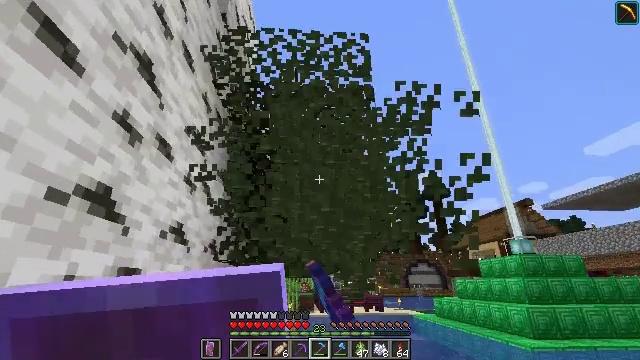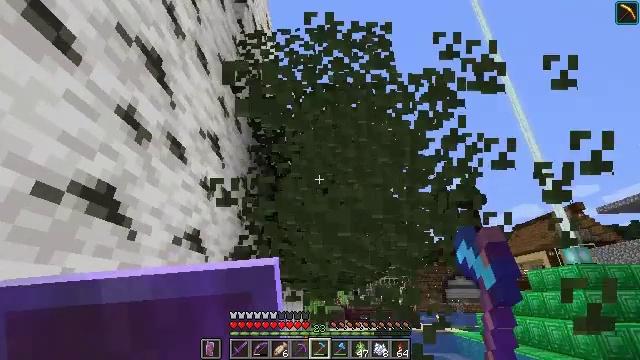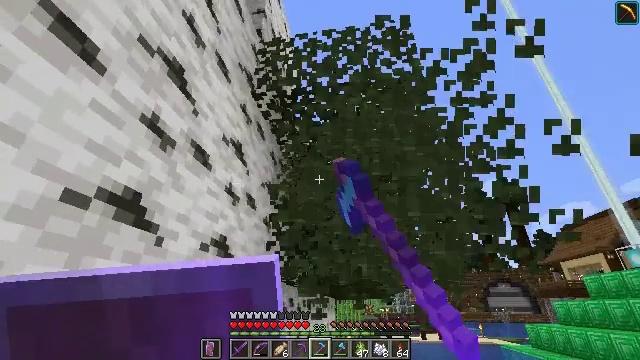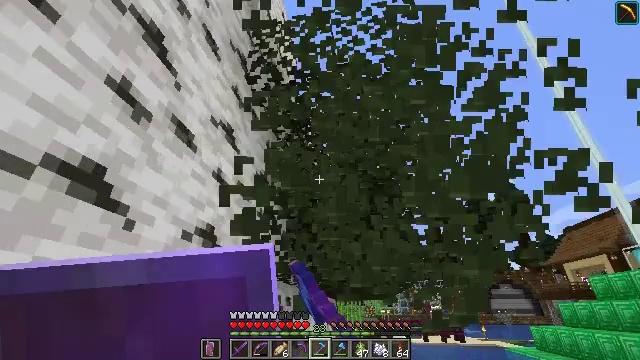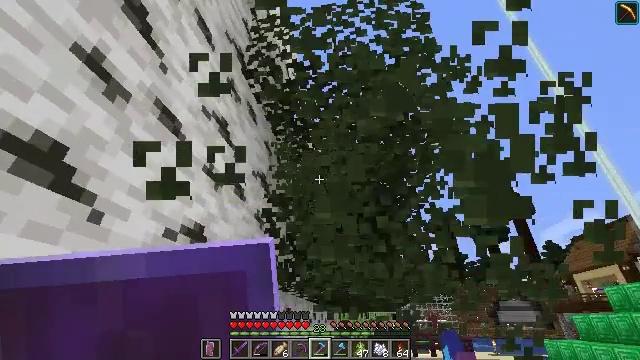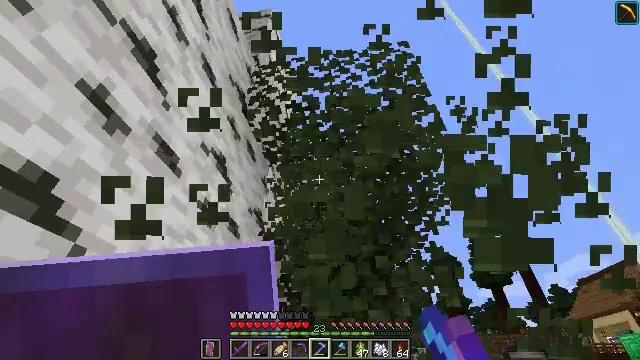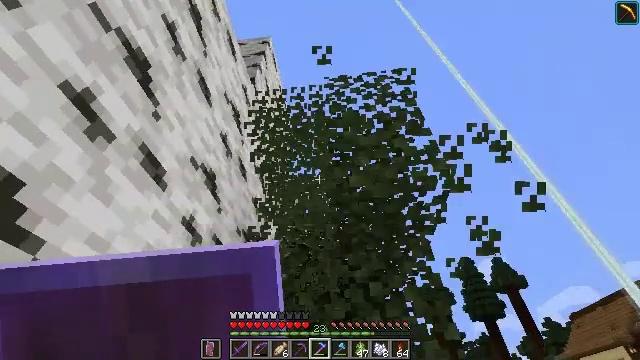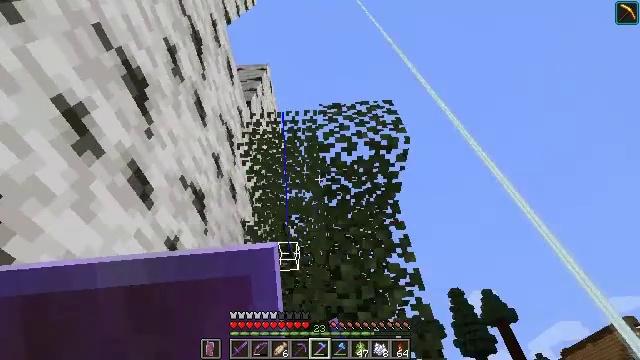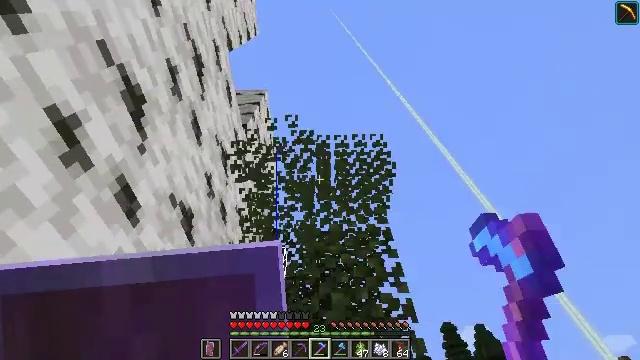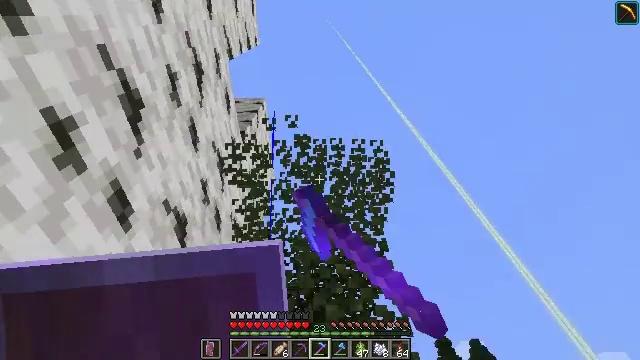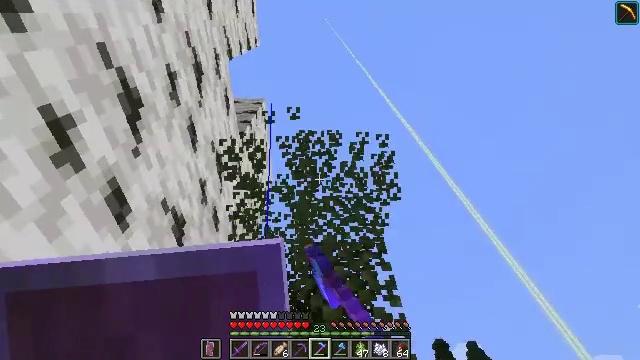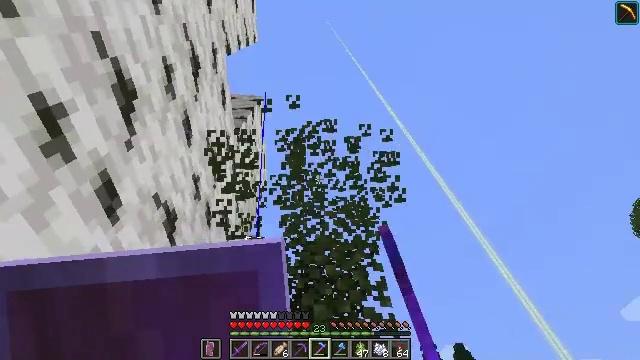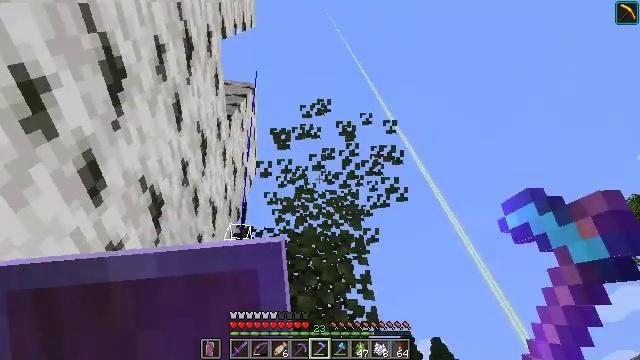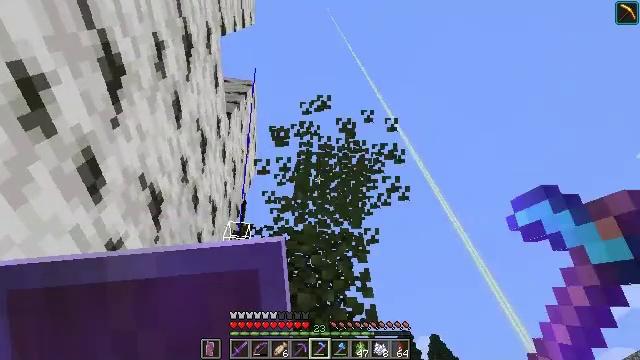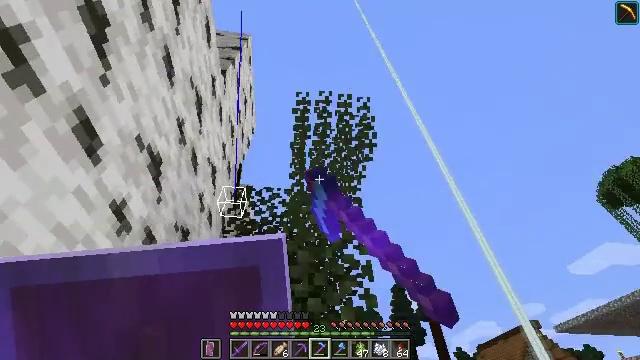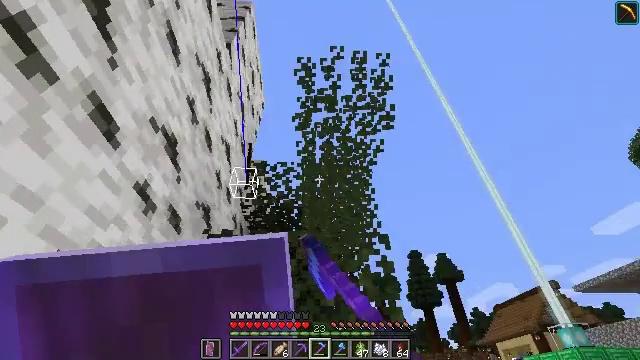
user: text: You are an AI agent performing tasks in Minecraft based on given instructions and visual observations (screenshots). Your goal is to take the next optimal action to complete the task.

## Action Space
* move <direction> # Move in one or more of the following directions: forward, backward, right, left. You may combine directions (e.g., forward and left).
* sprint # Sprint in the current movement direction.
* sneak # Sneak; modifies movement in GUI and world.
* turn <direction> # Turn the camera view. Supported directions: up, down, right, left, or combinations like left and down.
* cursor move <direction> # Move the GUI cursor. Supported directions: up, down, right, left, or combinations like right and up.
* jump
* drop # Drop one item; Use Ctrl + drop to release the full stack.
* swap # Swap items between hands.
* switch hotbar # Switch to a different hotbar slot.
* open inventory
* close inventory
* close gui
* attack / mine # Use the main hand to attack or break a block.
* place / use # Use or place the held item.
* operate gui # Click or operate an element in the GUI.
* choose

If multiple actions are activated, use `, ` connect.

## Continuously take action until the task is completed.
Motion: motion action
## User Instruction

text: Break the birch leaves block.
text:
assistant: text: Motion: move forward, turn left and up, attack / mine
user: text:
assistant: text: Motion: move forward, turn left and up, attack / mine
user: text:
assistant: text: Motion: move forward, attack / mine
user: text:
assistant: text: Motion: turn up, attack / mine
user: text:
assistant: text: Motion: turn up, attack / mine
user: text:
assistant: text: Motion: turn right and up, attack / mine
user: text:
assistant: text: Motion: turn right and up, attack / mine
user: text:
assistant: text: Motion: turn right and up, attack / mine
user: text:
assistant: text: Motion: turn right and up, attack / mine
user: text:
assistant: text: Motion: attack / mine
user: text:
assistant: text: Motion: turn right, attack / mine
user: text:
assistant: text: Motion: turn right and down, attack / mine
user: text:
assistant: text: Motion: attack / mine
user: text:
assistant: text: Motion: turn down, attack / mine
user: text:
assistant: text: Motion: turn left and down, attack / mine
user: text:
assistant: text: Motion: turn left and down, attack / mine
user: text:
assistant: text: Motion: turn left and down, attack / mine
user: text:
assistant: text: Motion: turn left and down, attack / mine
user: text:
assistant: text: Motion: move forward, turn down, attack / mine
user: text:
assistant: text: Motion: move forward, turn right and down, attack / mine
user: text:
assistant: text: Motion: move forward, turn right, attack / mine
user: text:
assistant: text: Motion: move forward, turn right and up, attack / mine
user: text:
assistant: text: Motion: move forward, turn right and up, attack / mine
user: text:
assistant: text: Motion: turn right and up, attack / mine
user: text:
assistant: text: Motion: turn right and up, attack / mine
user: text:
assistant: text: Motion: turn up, attack / mine
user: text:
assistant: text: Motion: turn left and up, attack / mine
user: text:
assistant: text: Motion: move forward, turn left and up, attack / mine
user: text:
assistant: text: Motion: move forward, turn left, attack / mine
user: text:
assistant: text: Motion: move forward, attack / mine